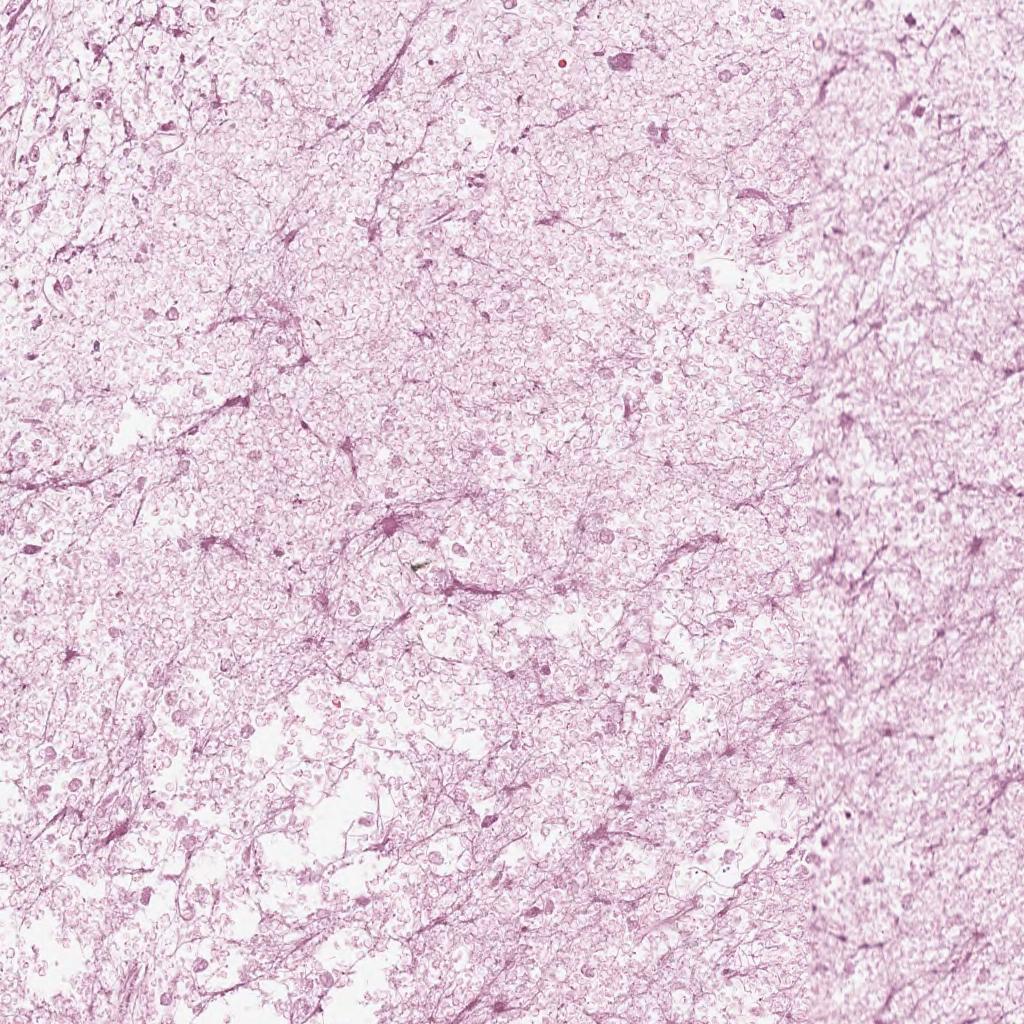
Label: Non-Viable-Tumor